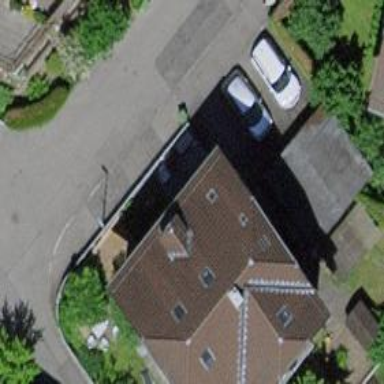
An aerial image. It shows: Building with half-hipped roof.